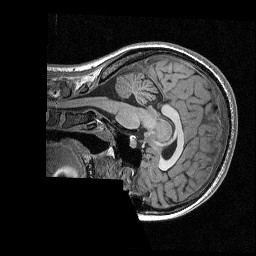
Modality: T1w
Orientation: sagittal
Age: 18
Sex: female
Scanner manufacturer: siemens
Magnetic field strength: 3 T
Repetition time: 2.3 s
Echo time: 0.00298 s